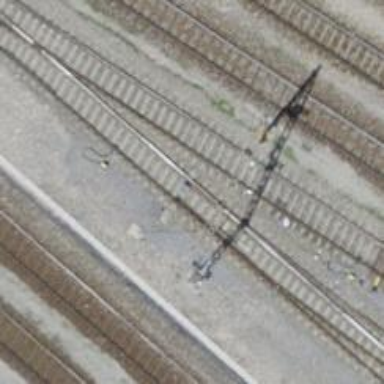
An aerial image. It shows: Railway yard with one track. The railway is electrified with contact line.